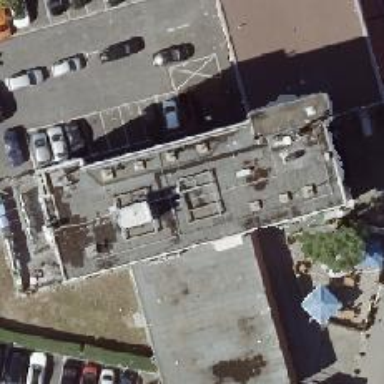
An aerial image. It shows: Restaurant.